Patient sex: F
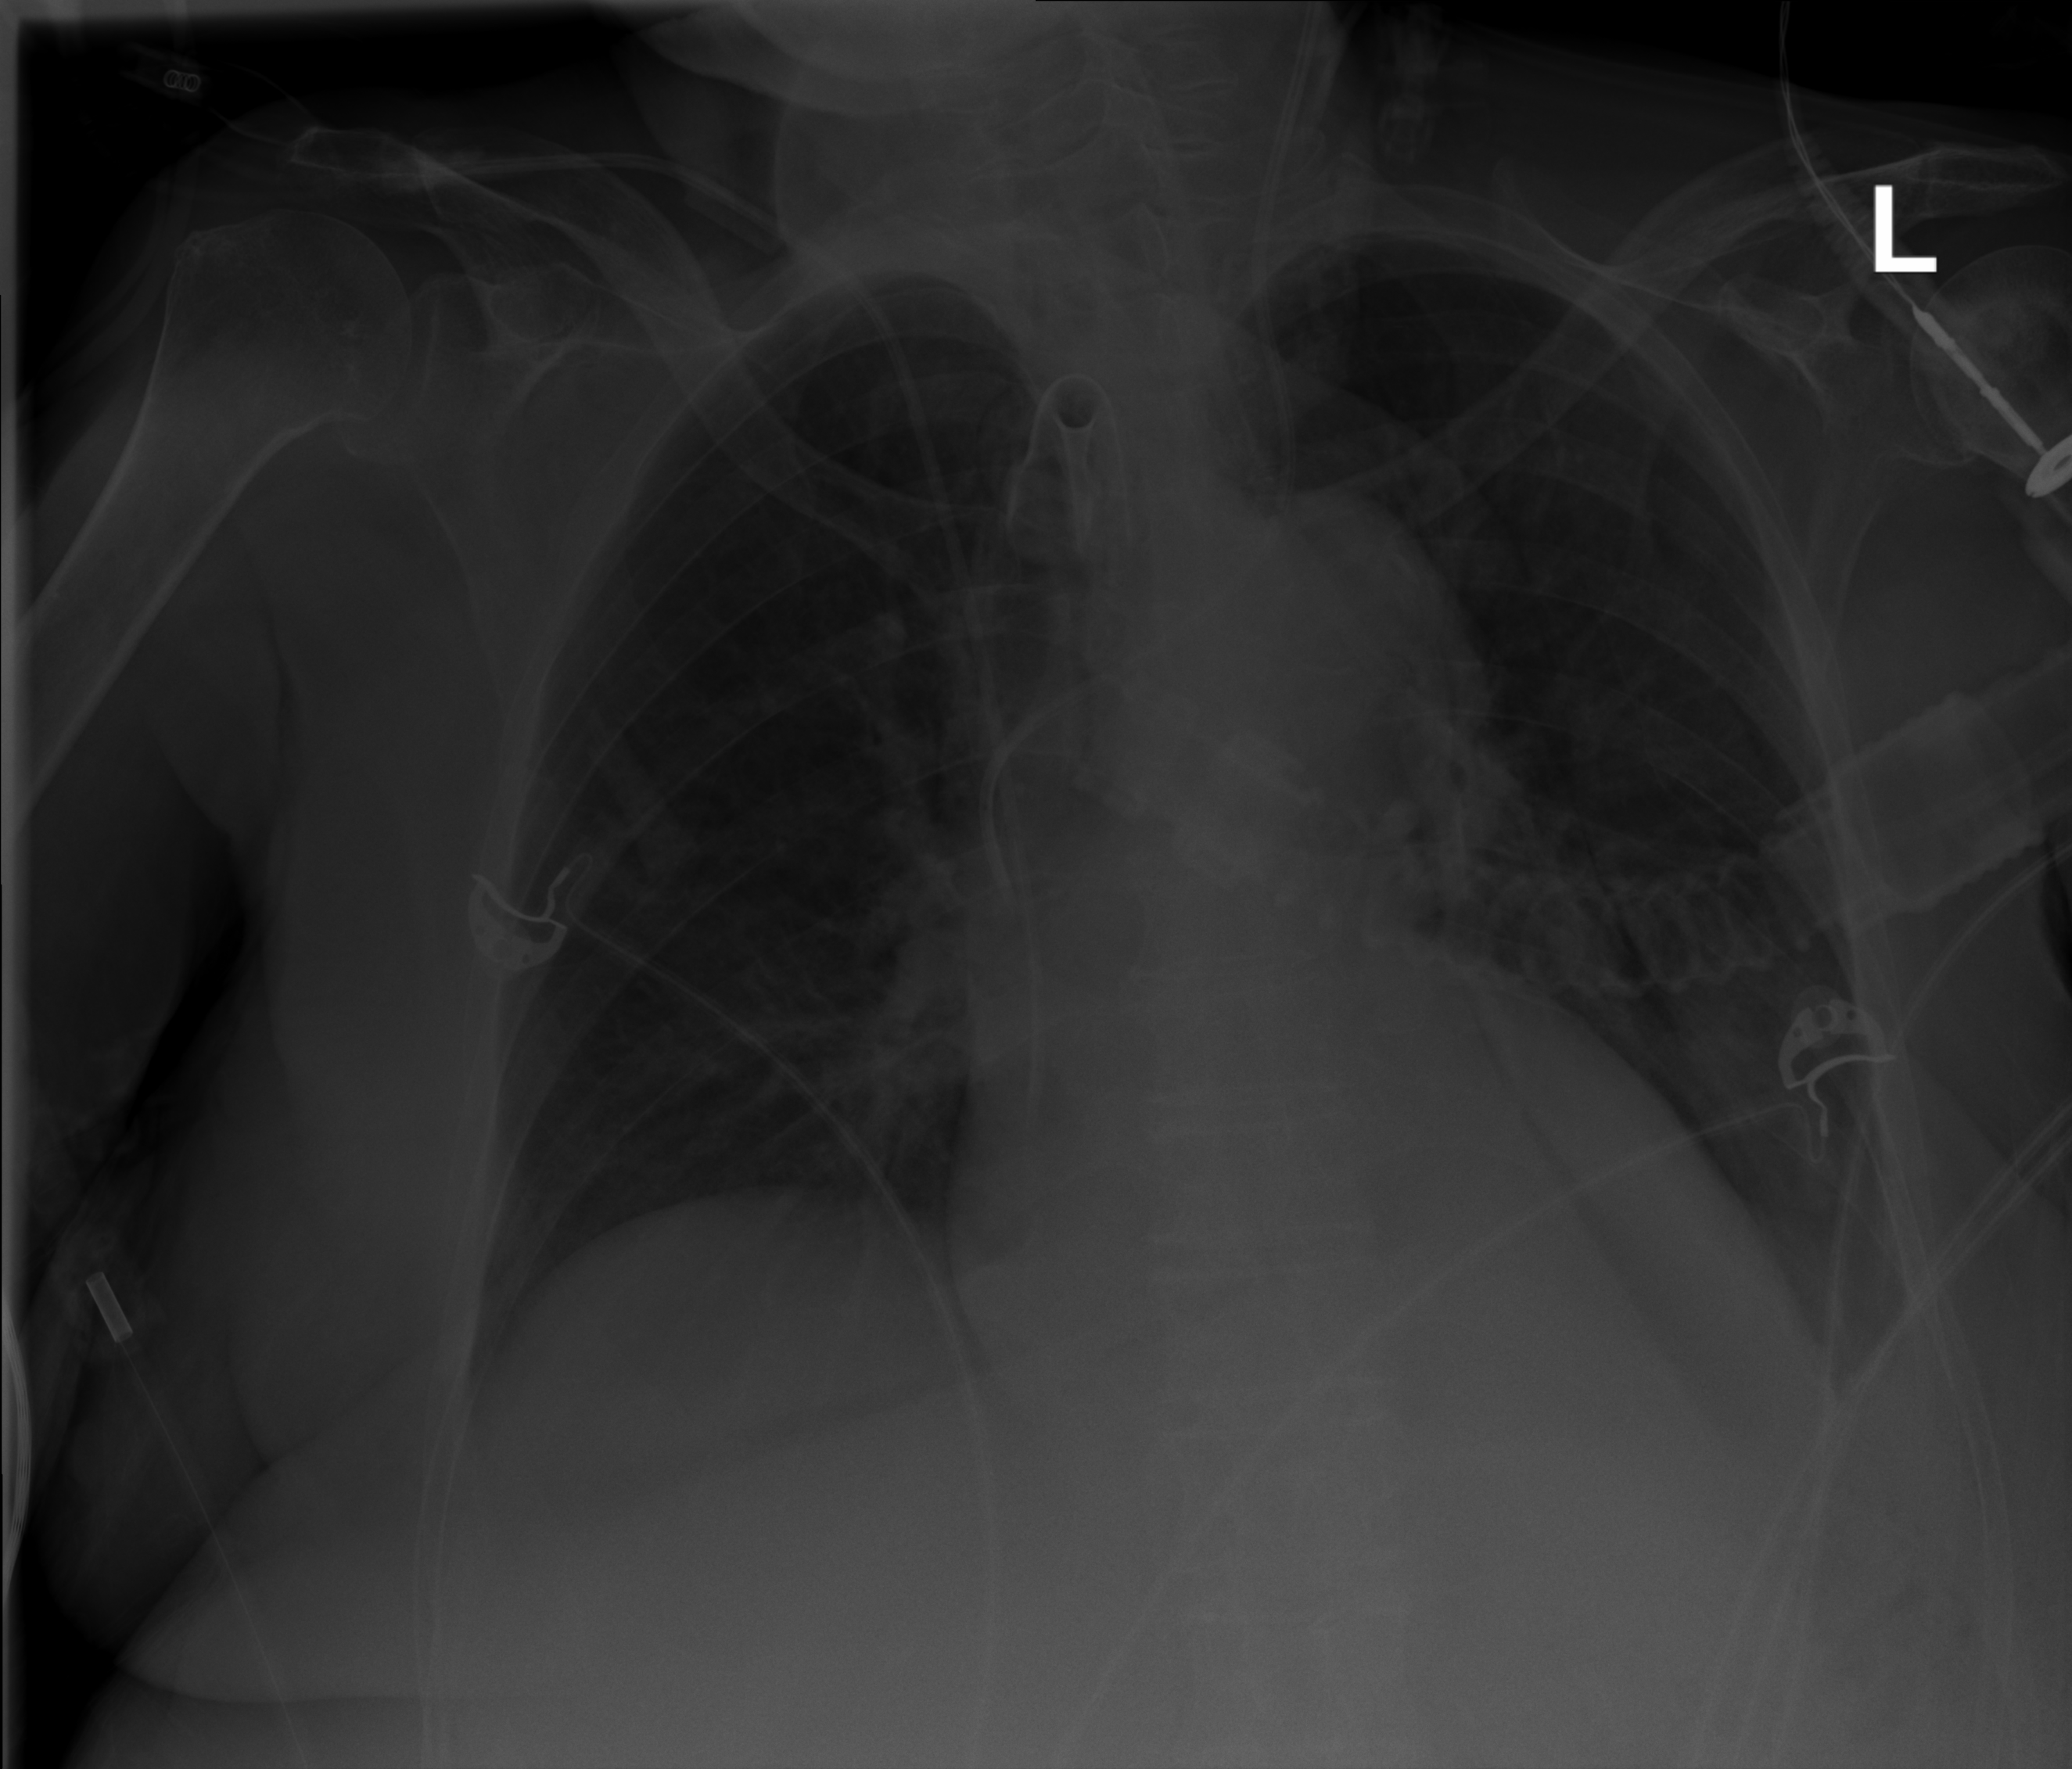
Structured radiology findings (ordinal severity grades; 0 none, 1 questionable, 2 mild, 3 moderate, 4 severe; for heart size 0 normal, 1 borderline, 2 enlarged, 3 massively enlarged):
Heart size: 1
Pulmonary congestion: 0
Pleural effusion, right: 0
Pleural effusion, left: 1
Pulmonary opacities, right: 0
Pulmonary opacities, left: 0
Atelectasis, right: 0
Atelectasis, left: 2